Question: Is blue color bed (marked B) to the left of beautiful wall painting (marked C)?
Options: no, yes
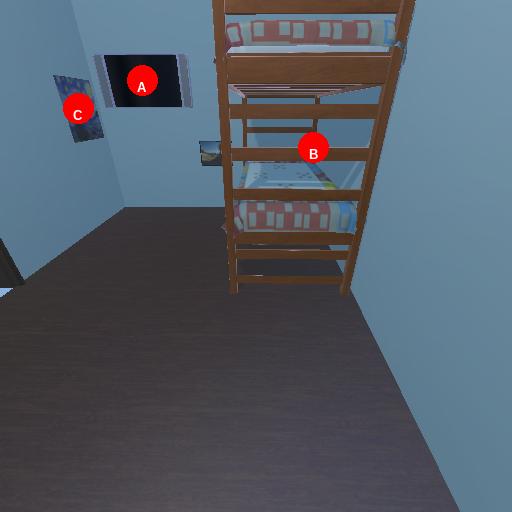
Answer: no